Question: Basically I need to get a random letter and the points associated with that letter from a plist.
I'm honestly not sure I have my plist set up in the best possible way to do this, I've never worked with plist before:

As soon as I get this working I'm going to be adding C-Z into the plist with each letters associated points. I'm just created a basic word tile game to try and learn sprite kit.
So far I've been able to access the plist file but have not had any luck getting a random Letter and it's Points.I'm getting all kinds of errors with everything I try.
'''
Here's my code so far to access the plist:
NSString* fileName = @"letters.plist";
NSString* filepath = [[[NSBundle mainBundle] resourcePath] stringByAppendingPathComponent:fileName];
NSDictionary* lettersPlist = [NSDictionary dictionaryWithContentsOfFile:filepath];
NSDictionary* letters = lettersPlist[@"letters"];
'''
So how do I get a random letter and it's points from this plist? And is there a better way to do this?
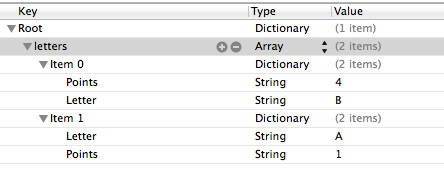
Answer: Just get a random number between 0 and the number of items in your 'letters' array, and take that info out. For example, continuing your code:
'''
u_int32_t bound = (u_int32_t)[letters count];
NSDictionary* randomLetterInfo = letters[arc4random_uniform(bound)];
NSString* randomLetter = randomLetterInfo[@"Letter"];
NSString* points = randomLetterInfo[@"Points"]; // points are a string in your plist
'''